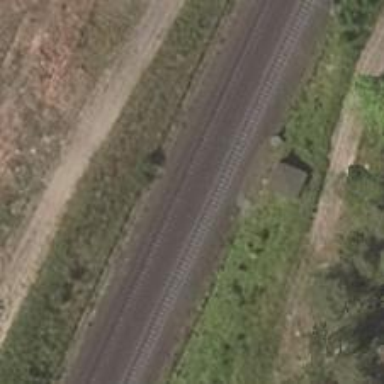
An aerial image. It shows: Solitary milestone along the railway.